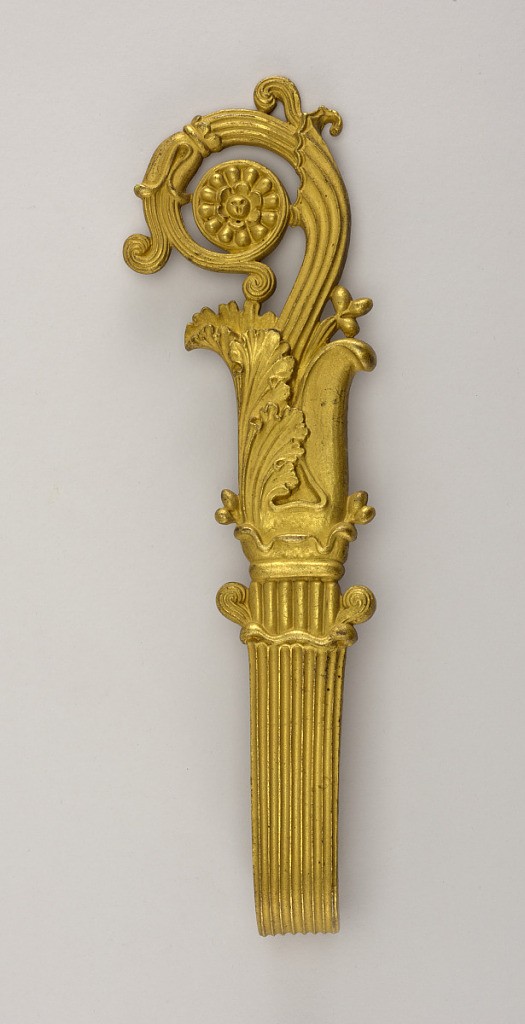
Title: Curtain tieback
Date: ca. 1820–30
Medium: gilt bronze
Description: Arm for holding the draped curtains of a window. Decorated on one face with acanthus motifs; in the Empire style.